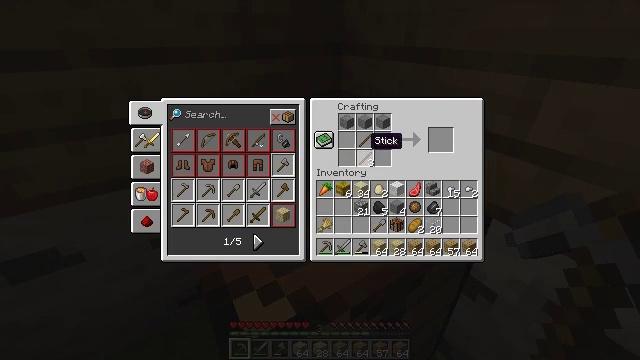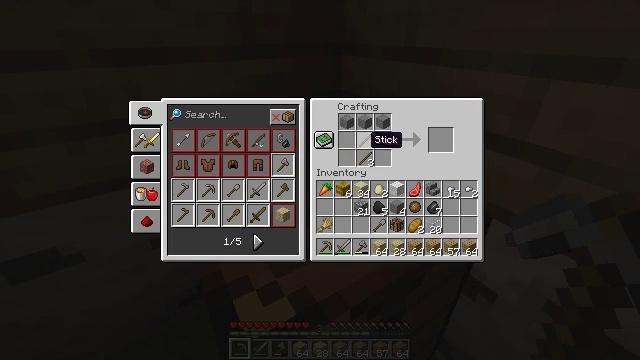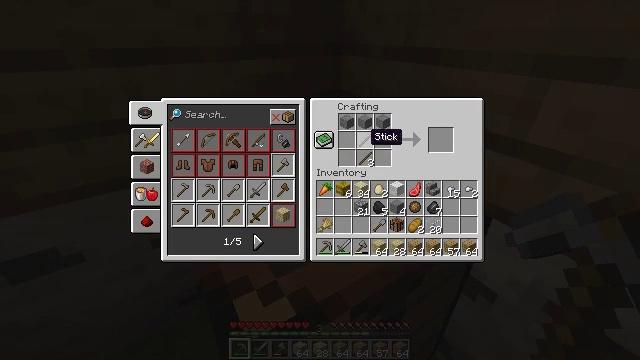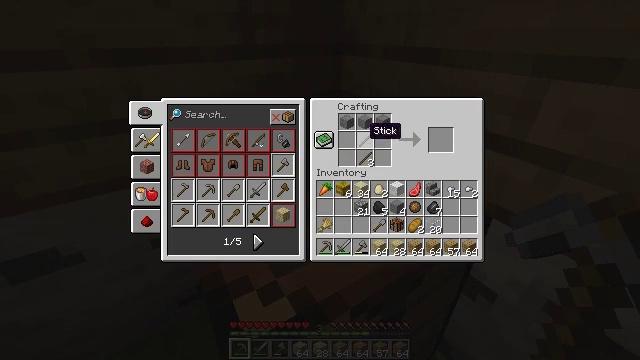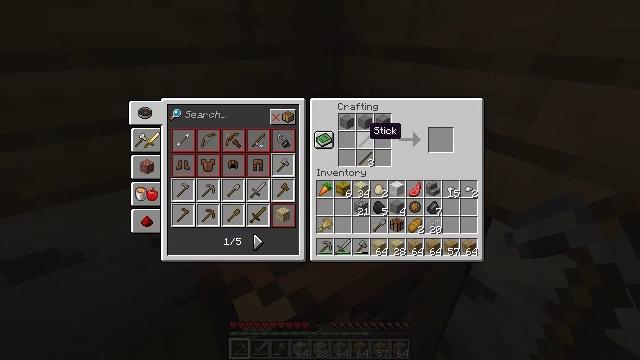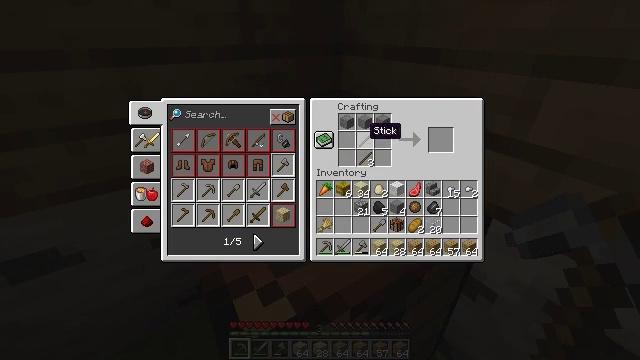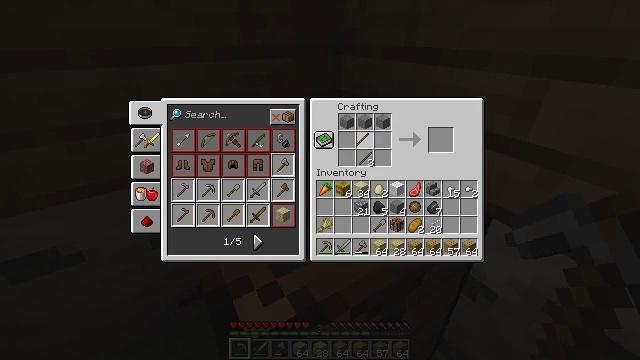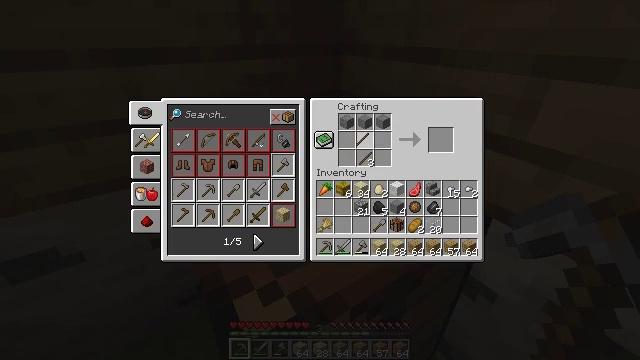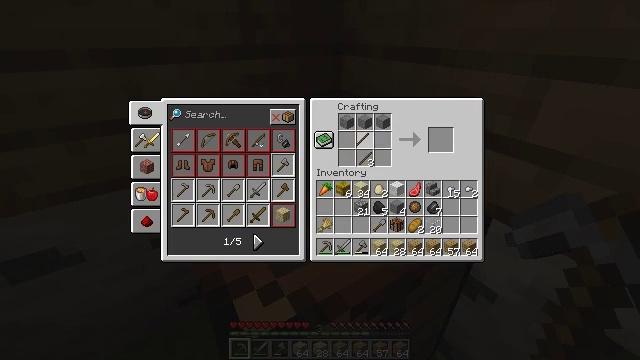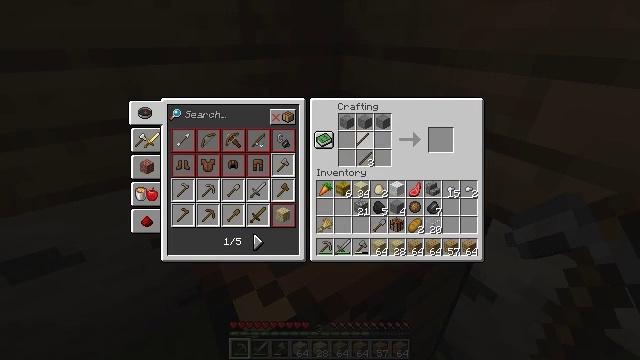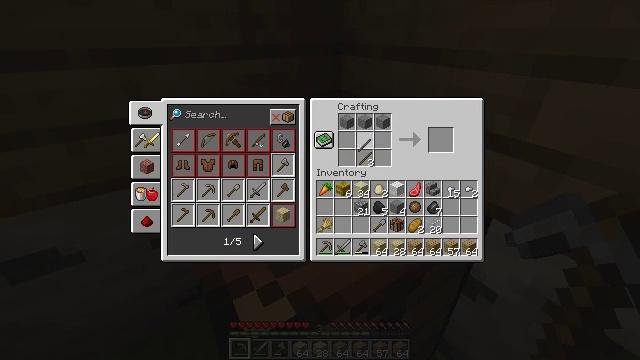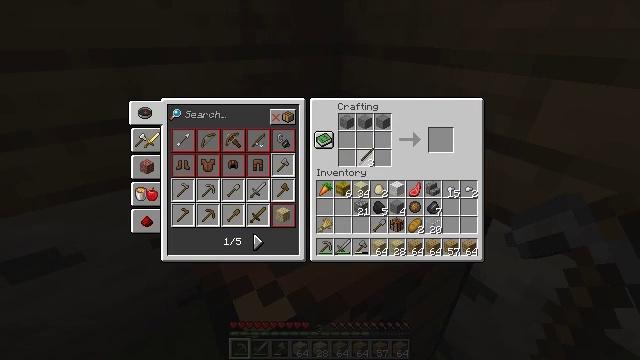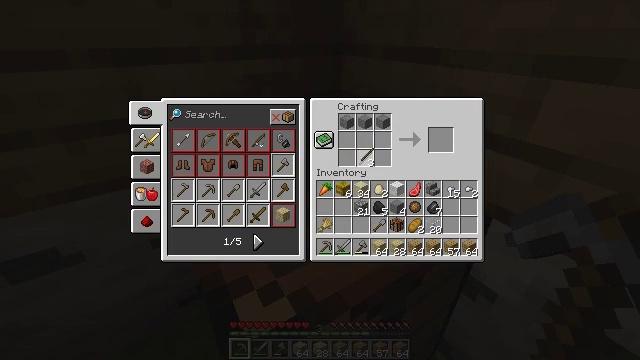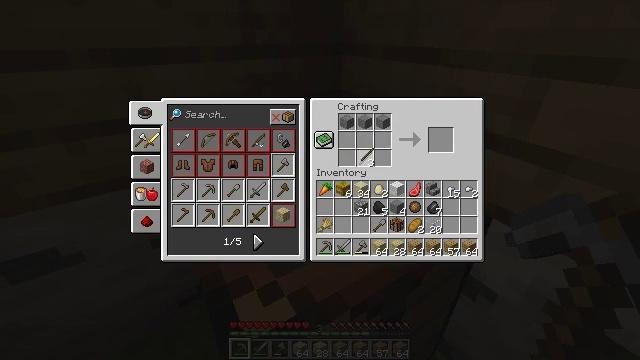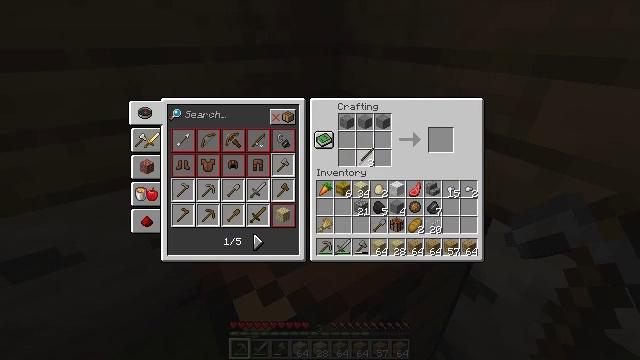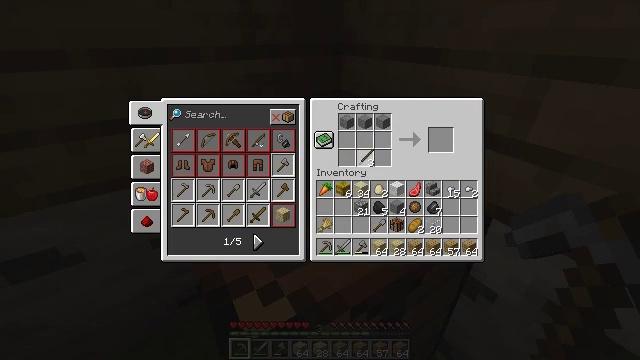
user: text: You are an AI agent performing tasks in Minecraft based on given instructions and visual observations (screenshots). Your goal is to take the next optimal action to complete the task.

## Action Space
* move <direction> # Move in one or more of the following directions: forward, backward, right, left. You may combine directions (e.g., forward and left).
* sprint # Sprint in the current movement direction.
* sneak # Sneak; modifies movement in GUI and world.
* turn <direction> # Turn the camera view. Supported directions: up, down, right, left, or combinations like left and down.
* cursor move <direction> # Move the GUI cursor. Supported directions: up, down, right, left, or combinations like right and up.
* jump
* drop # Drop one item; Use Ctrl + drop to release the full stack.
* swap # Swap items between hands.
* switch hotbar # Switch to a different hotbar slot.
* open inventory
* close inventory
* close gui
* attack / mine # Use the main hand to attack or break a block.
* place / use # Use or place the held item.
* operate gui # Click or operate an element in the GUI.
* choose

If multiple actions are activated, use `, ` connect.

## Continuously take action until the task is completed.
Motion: motion action
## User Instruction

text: Retrieve the white bed for later use.
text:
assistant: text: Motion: no_op
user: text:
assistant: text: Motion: no_op
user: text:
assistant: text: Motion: no_op
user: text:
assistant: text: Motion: no_op
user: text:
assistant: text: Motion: no_op
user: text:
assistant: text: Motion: operate gui
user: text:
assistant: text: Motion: operate gui
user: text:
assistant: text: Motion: operate gui
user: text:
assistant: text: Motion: no_op
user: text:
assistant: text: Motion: no_op
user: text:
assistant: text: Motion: cursor move down
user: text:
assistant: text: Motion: no_op
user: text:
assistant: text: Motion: no_op
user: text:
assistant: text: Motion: no_op
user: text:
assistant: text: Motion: operate gui
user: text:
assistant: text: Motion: operate gui
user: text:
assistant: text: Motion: operate gui
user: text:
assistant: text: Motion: no_op
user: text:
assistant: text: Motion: no_op
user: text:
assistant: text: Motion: no_op
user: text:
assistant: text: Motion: no_op
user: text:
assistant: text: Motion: cursor move up
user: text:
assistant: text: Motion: no_op
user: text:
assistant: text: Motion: no_op
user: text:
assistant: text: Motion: no_op
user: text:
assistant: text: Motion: no_op
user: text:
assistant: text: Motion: no_op
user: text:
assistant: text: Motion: no_op
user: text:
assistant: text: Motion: no_op
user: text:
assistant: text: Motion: operate gui